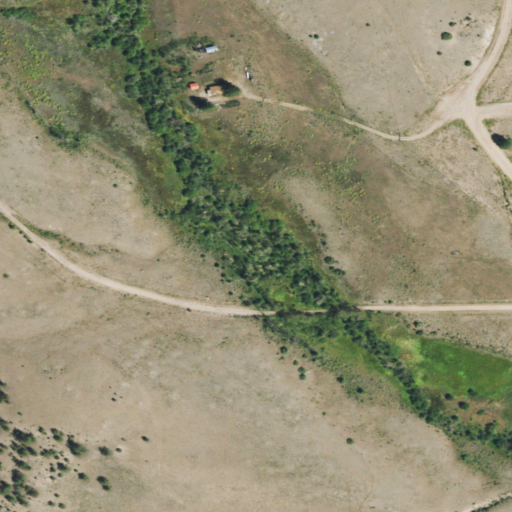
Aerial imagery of valley in Colorado named Houghland Gulch containing shrub, woody wetlands, grassland, herbaceous wetlands, and open development